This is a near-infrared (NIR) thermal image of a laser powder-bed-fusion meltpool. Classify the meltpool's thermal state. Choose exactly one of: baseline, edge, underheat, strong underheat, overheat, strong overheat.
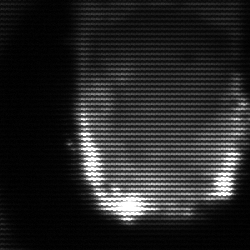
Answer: baseline